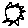
Label: sun